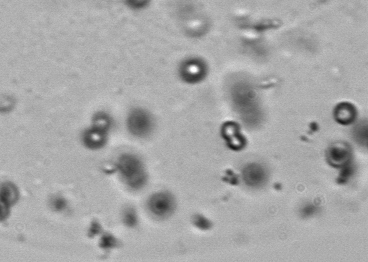
Label: Phaeocystis